Question: I'm using AngularJS. I'm trying to apply some validation and feedback to users. The way things are setup is a bit odd, so things such as 'ng-required' don't seem to have an affect on the textareas they are applied to (guessing because they aren't actually within a '<form>').
I am attempting to apply a class to change the 'border-color' to red when one of the fields is not filled out.
Within my submit function, I am checking a flag. If it doesn't validate to true, then it runs this in the 'else' block:
'''
<div ng-repeat="keyWordForm in keyWordForm" class="fadeInBottom">
{{keyWordForm.snippet}} <br>
{{$scope.keywords}}
<textarea style="{{keyWordForm.style}}" ng-required="'true'" class="{{keyWordForm.ourClass}} {{errorRequired}}" name="keyWordFormTextArea" ng-model="keyWordForm.data" ng-change="columnCount()"></textarea>
</div>
'''
This applies a class 'errorLine' using '{{errorRequired}}' within my html:
'''
<textarea style="{{keyWordForm.style}}" class="{{keyWordForm.ourClass}} {{errorRequired}}" name="keyWordFormTextArea" ng-model="keyWordForm.data" ng-change="columnCount()"></textarea>
'''
But this then applies the CSS to every textarea, rather than just the '$pristine' ones.
I've been trying to use something along the lines: 'keywordFormTextArea.$pristine', but can't find a valid way to use this to achieve my desired affects.
Desired effect:

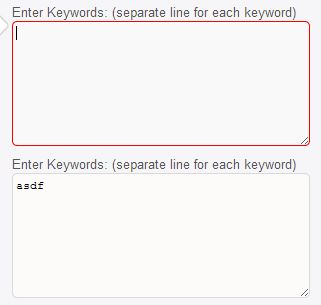
Answer: I realized my biggest part of the problem was '{{errorRequired}}' is essentially a global variable. So when I attempted to set that on the 'undefined' textareas, it would set them on everything.
So I instead, I added it as a key to my object.
$scope.keyWordForm = [
{snippet : "Enter Keywords: (separate line for each keyword)",
style : "width:100%; height: 125px;",
ourClass : "",
keywordData : $scope.keyWord,
errorRequired : $scope.errorRequired
}
];
Then in my loop, I can just select in current index of my object and set the undefined there.
'''
for(var i = 0; $scope.keyWordForm.length > i; i++){
if(typeof $scope.keyWordForm[i].data == "undefined"){
$scope.keyWordForm[i].errorRequired = "errorLine";
}
}
'''
And in my HTML, I just need to access that object.
'''
class="... {{keyWordForm.errorRequired}}
'''
Voila! This achieves the ability to have just the CSS for the 'undefined' textareas applied.